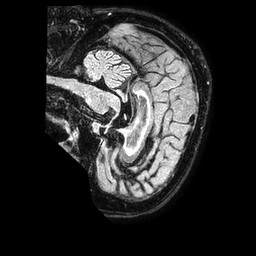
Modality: FLAIR
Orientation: sagittal
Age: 65
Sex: male
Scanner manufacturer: philips
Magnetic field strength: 1.5 T
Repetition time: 4.8 s
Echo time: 0.3 s